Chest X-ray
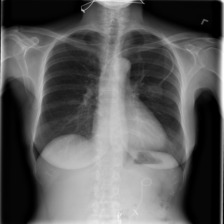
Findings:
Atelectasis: negative
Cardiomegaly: negative
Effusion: negative
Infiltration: positive
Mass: negative
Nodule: negative
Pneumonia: negative
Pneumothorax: negative
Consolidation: negative
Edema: negative
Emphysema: negative
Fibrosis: negative
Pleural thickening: negative
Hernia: negative